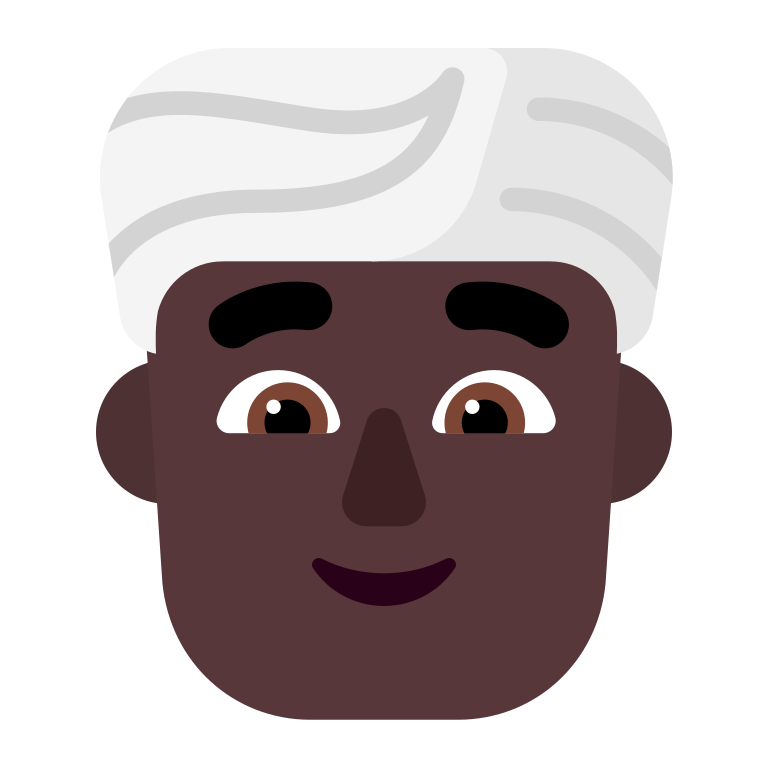
man wearing turban flat dark